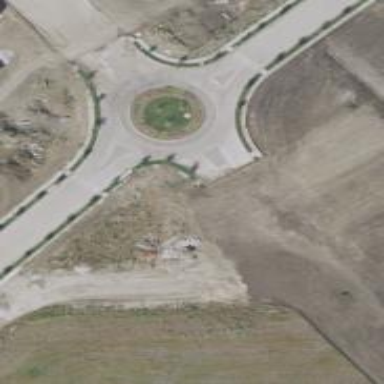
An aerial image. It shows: Roundabout on residential road.